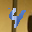
Label: 4